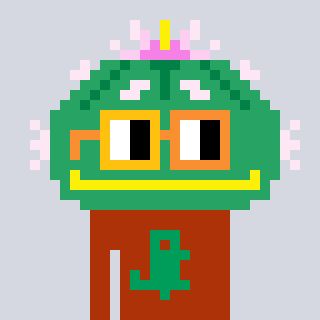
a pixel art character with square yellow and orange glasses, a peyote-shaped head and a hotbrown-colored body on a cool background